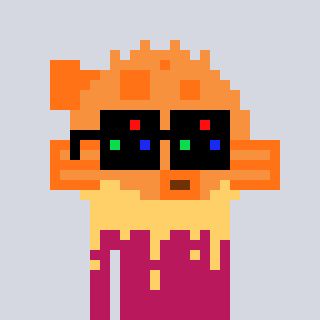
a pixel art character with square black sunglasses, a pufferfish-shaped head and a darkpink-colored body on a cool background